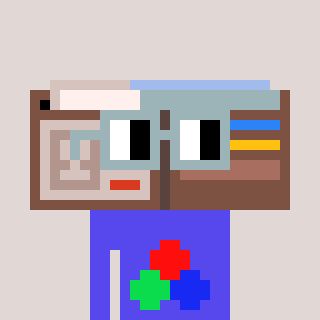
a pixel art character with square dark gray glasses, a wallet-shaped head and a computerblue-colored body on a warm background